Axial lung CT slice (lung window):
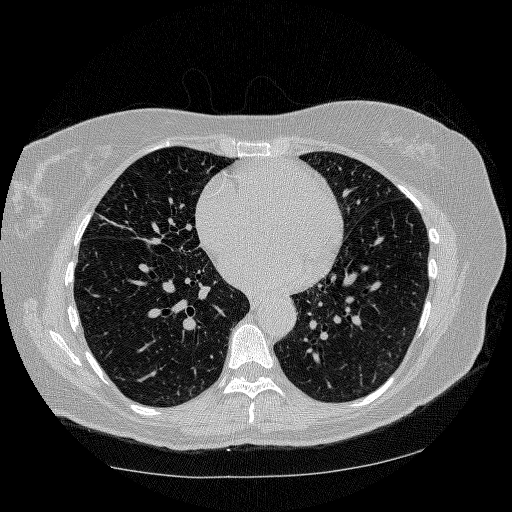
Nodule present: no